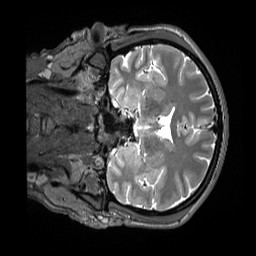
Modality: T2w
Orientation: coronal
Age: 29
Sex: female
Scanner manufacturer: siemens
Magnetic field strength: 3 T
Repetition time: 3.2 s
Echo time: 0.408 s